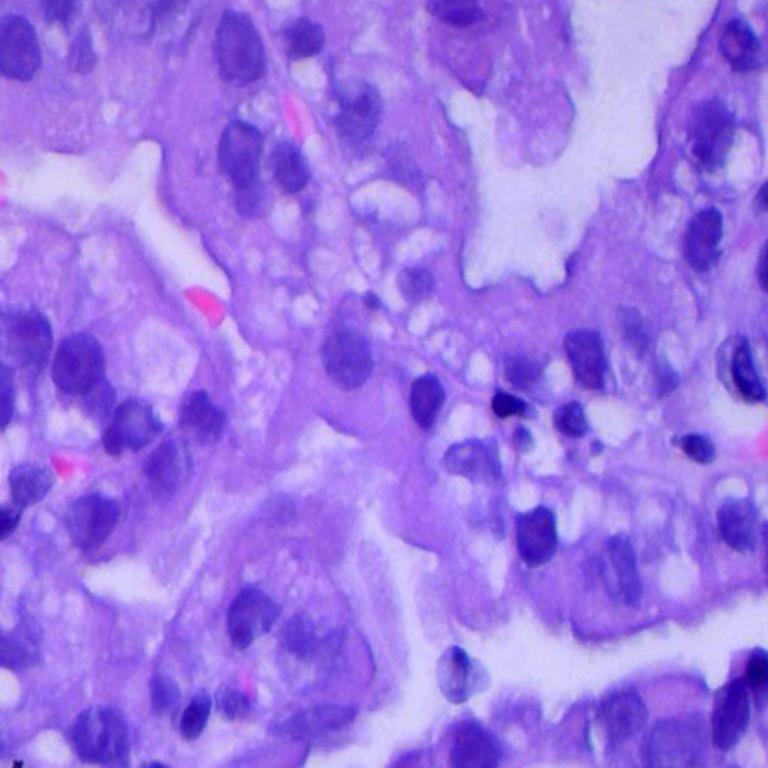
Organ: lung
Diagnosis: adenocarcinomas